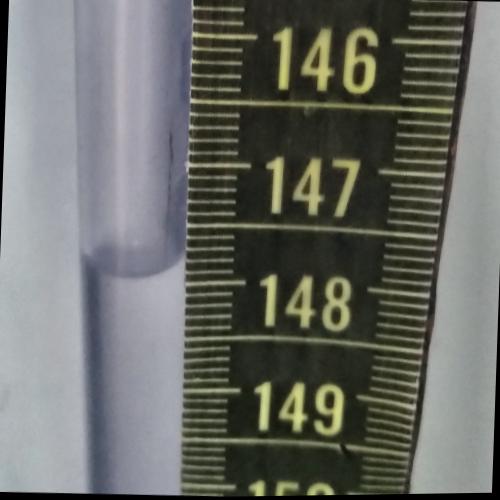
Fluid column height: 147.8 cm